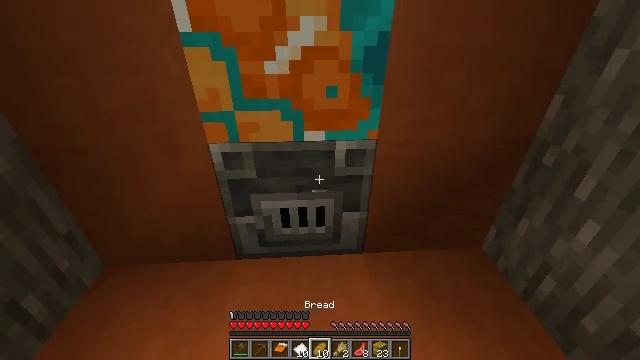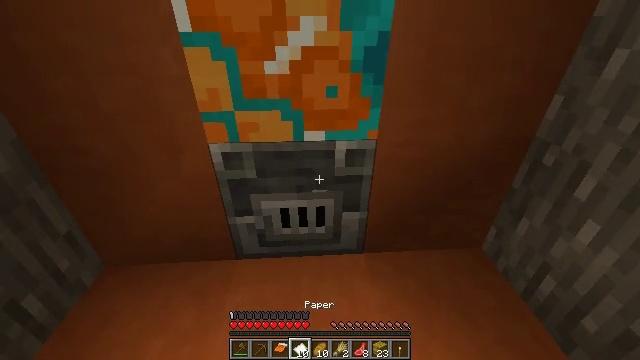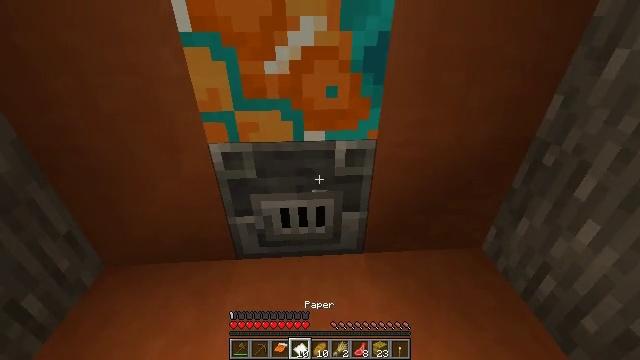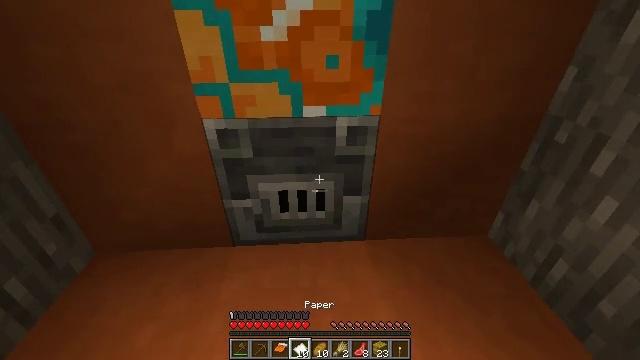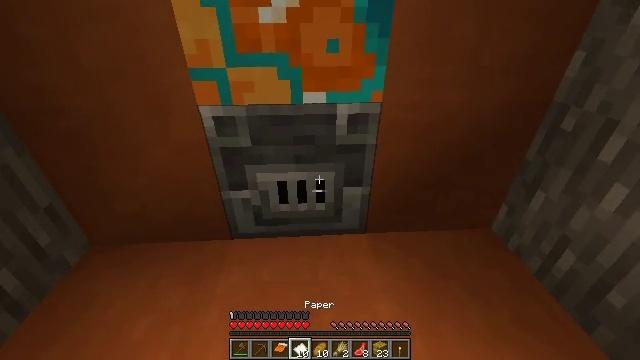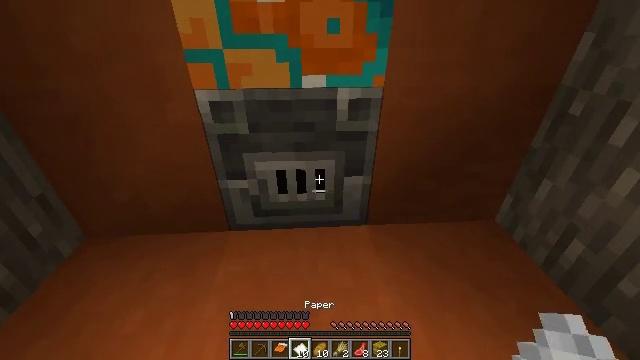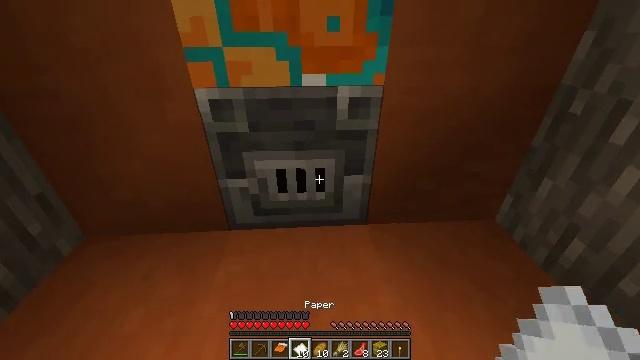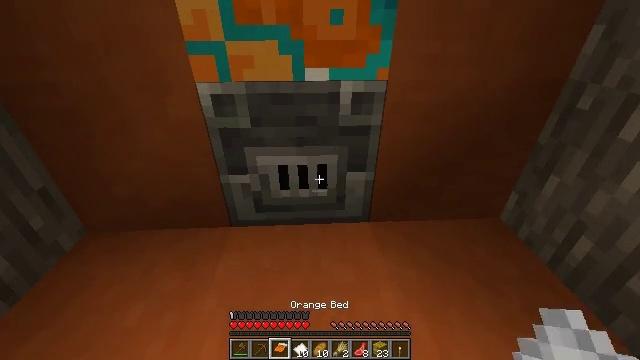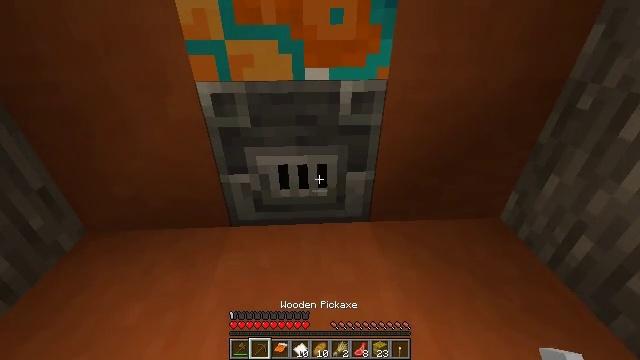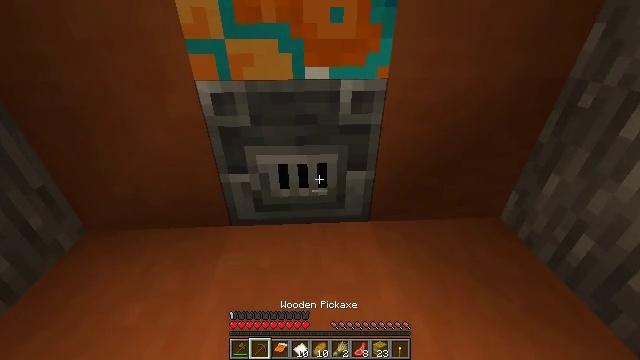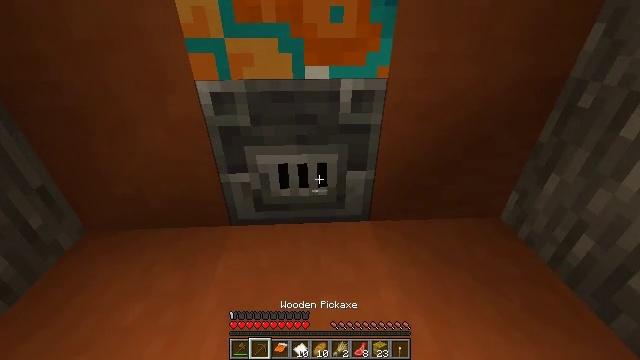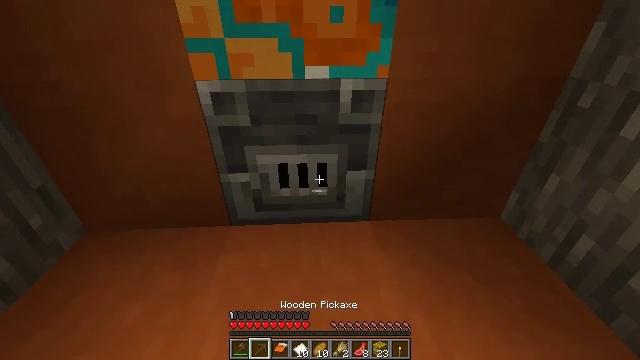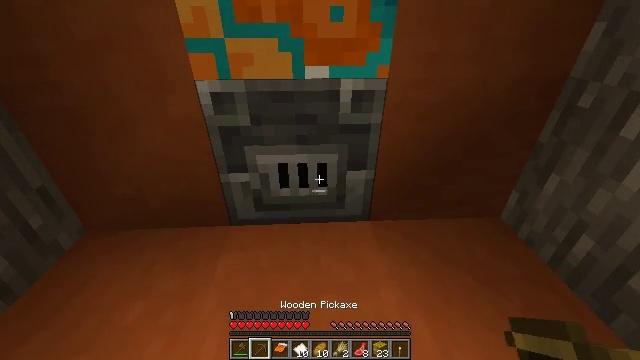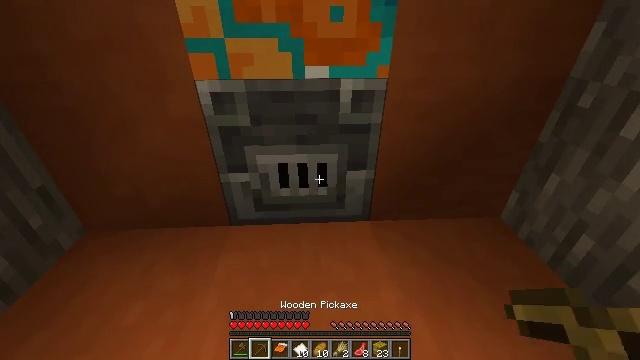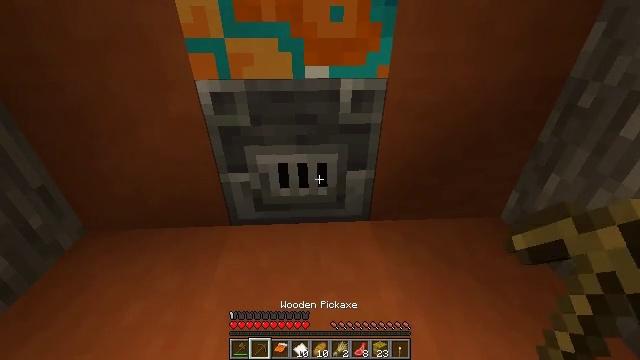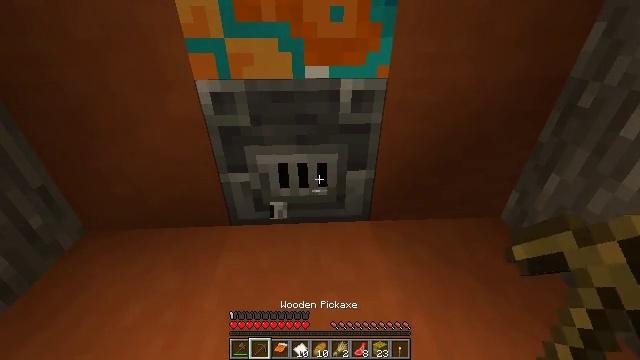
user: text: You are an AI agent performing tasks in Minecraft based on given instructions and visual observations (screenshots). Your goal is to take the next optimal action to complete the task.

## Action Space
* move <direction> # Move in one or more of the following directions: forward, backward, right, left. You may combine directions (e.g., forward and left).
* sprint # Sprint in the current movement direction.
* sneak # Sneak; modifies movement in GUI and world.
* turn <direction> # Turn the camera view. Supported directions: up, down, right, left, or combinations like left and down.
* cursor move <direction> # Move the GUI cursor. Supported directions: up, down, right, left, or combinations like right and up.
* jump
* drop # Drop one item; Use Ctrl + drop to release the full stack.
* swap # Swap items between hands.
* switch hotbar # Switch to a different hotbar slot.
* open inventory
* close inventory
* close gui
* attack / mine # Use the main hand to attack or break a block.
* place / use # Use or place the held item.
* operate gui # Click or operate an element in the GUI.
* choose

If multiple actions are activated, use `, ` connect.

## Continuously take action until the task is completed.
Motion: motion action
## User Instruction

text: Gather the blast furnace into your inventory.
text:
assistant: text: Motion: no_op
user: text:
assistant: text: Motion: sneak
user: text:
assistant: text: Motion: sneak
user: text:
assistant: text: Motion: sneak
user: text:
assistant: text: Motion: sneak
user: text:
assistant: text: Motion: sneak
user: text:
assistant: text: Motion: sneak
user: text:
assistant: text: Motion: sneak
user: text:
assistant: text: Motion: sneak
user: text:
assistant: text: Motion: sneak
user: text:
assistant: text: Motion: sneak
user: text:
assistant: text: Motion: sneak
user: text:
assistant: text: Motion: sneak
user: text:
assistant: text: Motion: sneak
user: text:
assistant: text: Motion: sneak, attack / mine
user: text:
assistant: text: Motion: sneak, attack / mine
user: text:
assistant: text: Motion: sneak, attack / mine
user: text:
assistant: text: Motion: sneak, attack / mine
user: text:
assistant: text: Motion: sneak, attack / mine
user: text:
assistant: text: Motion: sneak, attack / mine
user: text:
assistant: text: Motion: sneak, attack / mine
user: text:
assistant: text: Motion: sneak, attack / mine
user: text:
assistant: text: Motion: sneak, attack / mine
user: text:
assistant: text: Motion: sneak, attack / mine
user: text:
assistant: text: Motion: sneak, attack / mine
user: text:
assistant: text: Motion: sneak, attack / mine
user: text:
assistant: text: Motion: sneak, attack / mine
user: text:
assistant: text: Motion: sneak, attack / mine
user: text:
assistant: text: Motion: sneak, attack / mine
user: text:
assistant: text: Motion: sneak, attack / mine